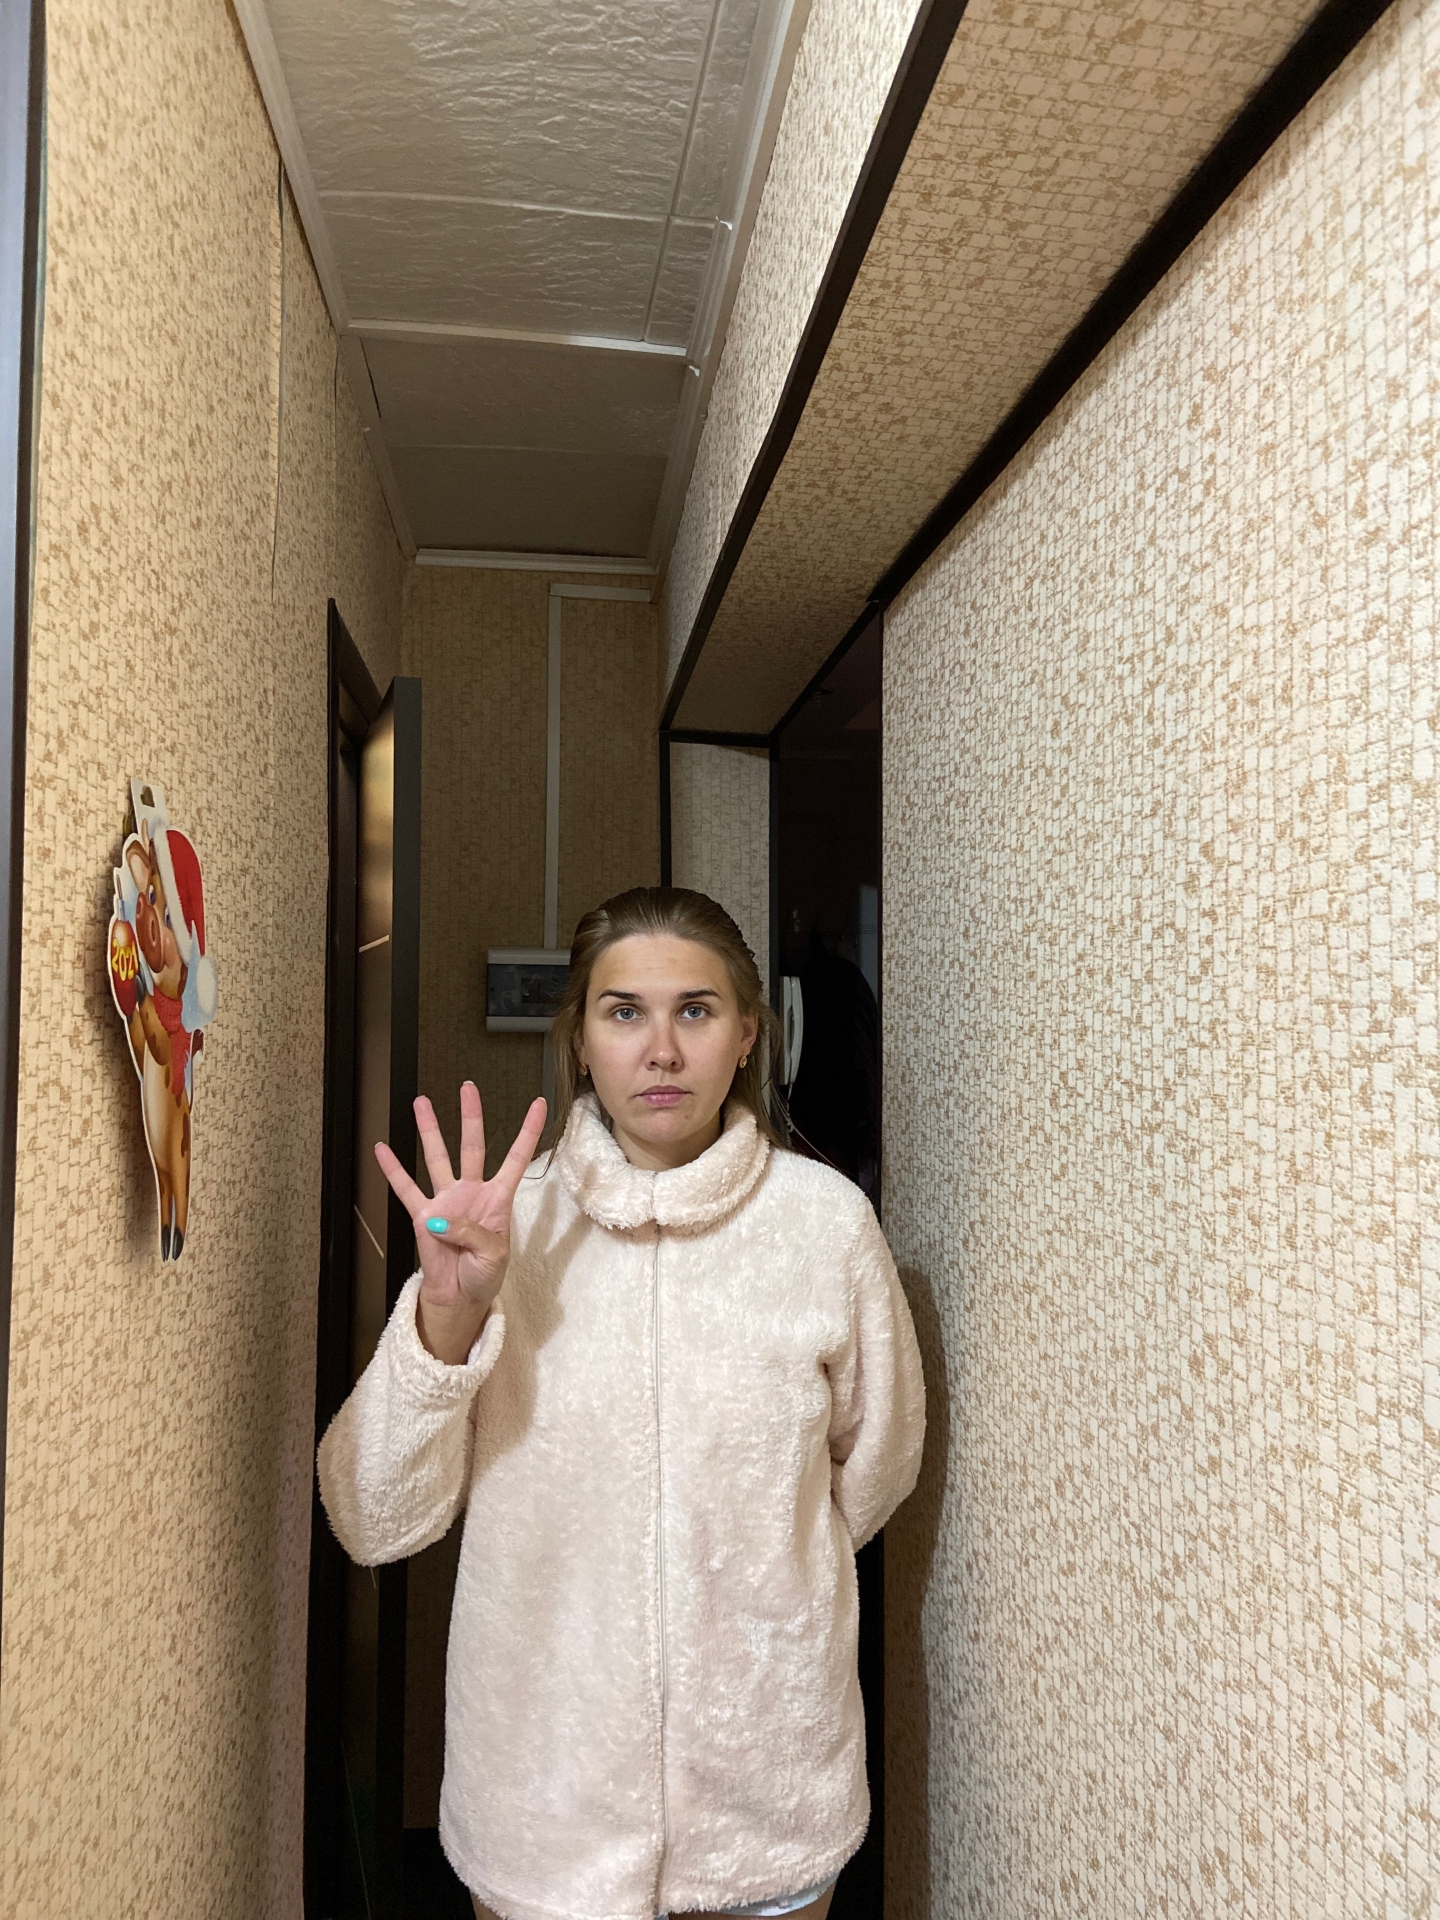
Label: clear